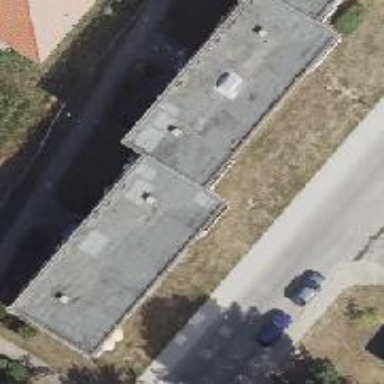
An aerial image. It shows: Building with flat roof made of tar paper.